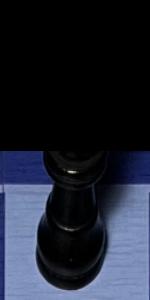
Label: King_Black